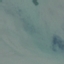
Land use / land cover class: SeaLake